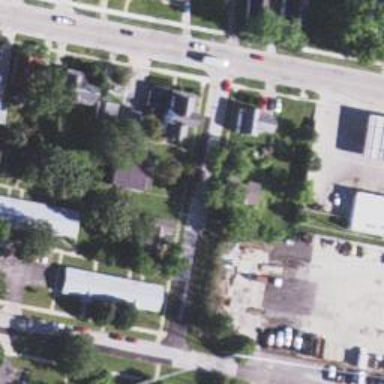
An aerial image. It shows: Alleyway designated as service road.